Question: I have a time series for which I want to intelligently interpolate the missing values. The value at a particular time is influenced by a multi-day trend, as well as its position in the daily cycle.
Here is an example in which the tenth observation is missing from 'myzoo'
'''
start <- as.POSIXct("2010-01-01")
freq <- as.difftime(6, units = "hours")
dayvals <- (1:4)*10
timevals <- c(3, 1, 2, 4)
index <- seq(from = start, by = freq, length.out = 16)
obs <- (rep(dayvals, each = 4) + rep(timevals, times = 4))
myzoo <- zoo(obs, index)
myzoo[10] <- NA
'''
If I had to implement this, I'd use some kind of weighted mean of close times on nearby days, or add a value for the day to a function line fitted to the larger trend, but I hope there already exist some package or functions that apply to this situation?
EDIT: Modified the code slightly to clarify my problem. There are 'na.*' methods that interpolate from nearest neighbors, but in this case they do not recognize that the missing value is at the time that is the lowest value of the day. Maybe the solution is to reshape the data to wide format and then interpolate, but I wouldn't like to completely disregard the contiguous values from the same day. It is worth noting that 'diff(myzoo, lag = 4)' returns a vector of 10's. The solution may lie with some combination of 'reshape', 'na.spline', and 'diff.inv', but I just can't figure it out.
Here are three approaches that don't work:

EDIT2. Image produced using the following code.
'''
myzoo <- zoo(obs, index)
myzoo[10] <- NA # knock out the missing point
plot(myzoo, type="o", pch=16) # plot solid line
points(na.approx(myzoo)[10], col = "red")
points(na.locf(myzoo)[10], col = "blue")
points(na.spline(myzoo)[10], col = "green")
myzoo[10] <- 31 # replace the missing point
lines(myzoo, type = "o", lty=3, pch=16) # dashed line over the gap
legend(x = "topleft",
legend = c("na.spline", "na.locf", "na.approx"),
col=c("green","blue","red"), pch = 1)
'''
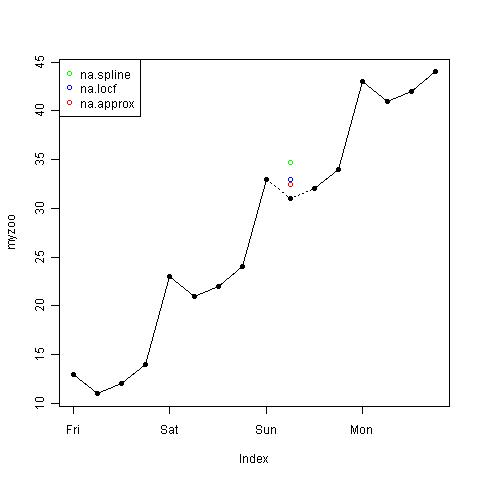
Answer: Try this:
'''
x <- ts(myzoo,f=4)
fit <- ts(rowSums(tsSmooth(StructTS(x))[,-2]))
tsp(fit) <- tsp(x)
plot(x)
lines(fit,col=2)
'''
The idea is to use a basic structural model for the time series, which handles the missing value fine using a Kalman filter. Then a Kalman smooth is used to estimate each point in the time series, including any omitted.
I had to convert your zoo object to a ts object with frequency 4 in order to use StructTS. You may want to change the fitted values back to zoo again.